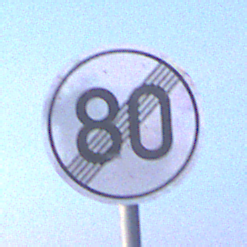
Verkehrszeichen: EndeGeschwindigkeit80
Umgebung: Outdoor, Nature
Tageszeit: SunriseSunset
Wetter: Clear
Licht: Natural
Jahreszeit: NotSpecified
Kontrast: LowContrast